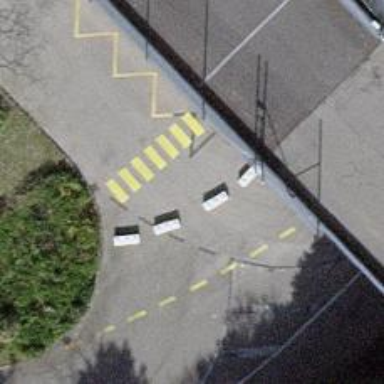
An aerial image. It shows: Block barrier.